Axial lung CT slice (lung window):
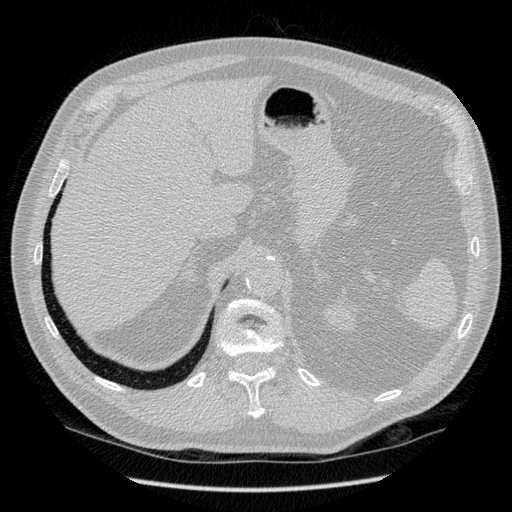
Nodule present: no